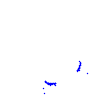
Particle: proton